Question: I was reading about the rope data structure on wikipedia and I was a little confused about the description.
Wiki link: <URL>
> A rope is a binary tree having leaf nodes that contain a short string.Each node has a weight value equal to the length of its string plus the sum of all leaf nodes' weight in its left subtree, namely the weight of a node is the total string length in its left subtree for a non-leaf node, or the string length of itself for a leaf node. Thus a node with two children divides the whole string into two parts: the left subtree stores the first part of the string. The right subtree stores the second part and its weight is the sum of the left child's weight and the length of its contained string.
The picture below is one of the examples from wikipedia.

.
I'm having trouble seeing where the numbers in the picture above are coming from.
> Each node has a weight value equal to the length of its string plus the sum of all leaf nodes' weight in its left subtree
- - -
I'm pretty sure I've missed something. Can someone help clear it up for me?
Thanks.
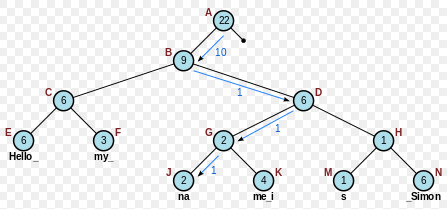
Answer: > Each node has a weight value equal to the length of its string plus
the sum of all leaf nodes' weight in its left subtree...
A has no right subtree so its value is the sum of the weights of all the leaf nodes (even if A had a right subtree its value would be the same): 6+3+2+4+1+6=22
B has two leaves in its left subtree: 6+3=9
C has one leaf in its left subtree: 6